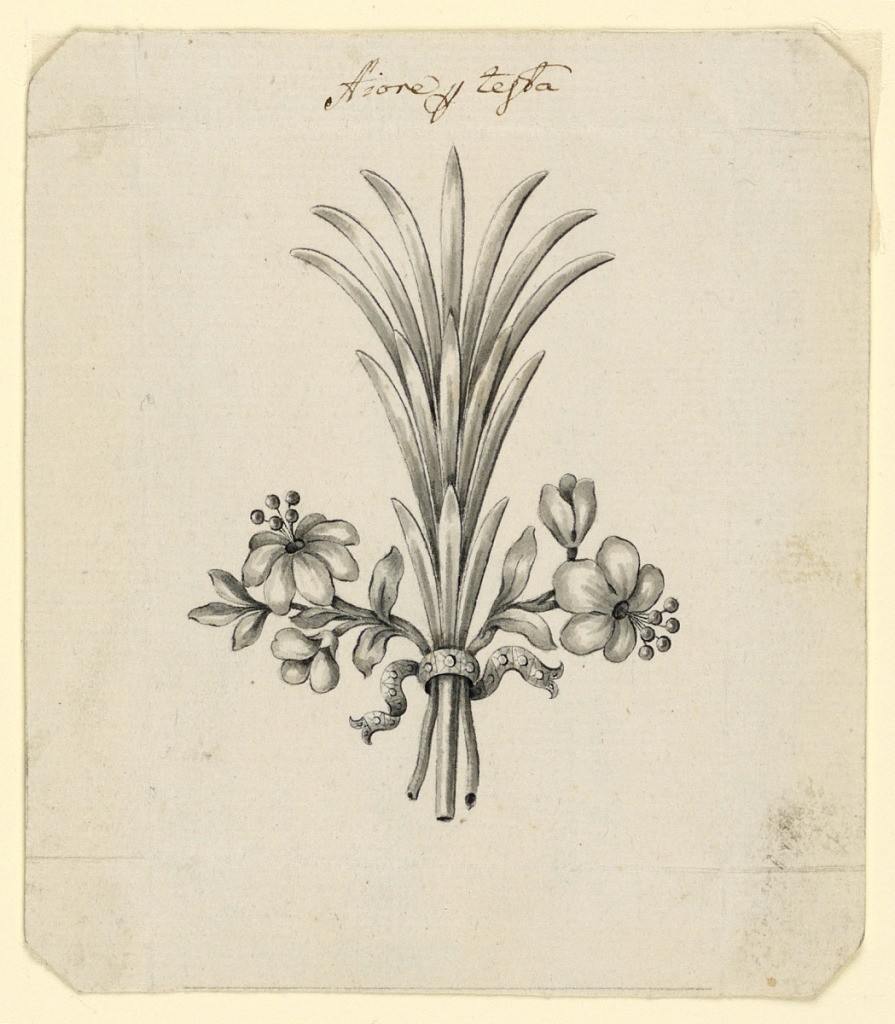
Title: Design for Flowers as Hair Dress
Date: late 18th century
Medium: Pen and black ink, brush and gray watercolor on light green paper
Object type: Drawing
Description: Jewelry design for flowers as hair ornament. A bunch of three branches, fastened by a ribbon. The central one has palm-like leaves, the lateral ones are flower stems. Bevelled corners.